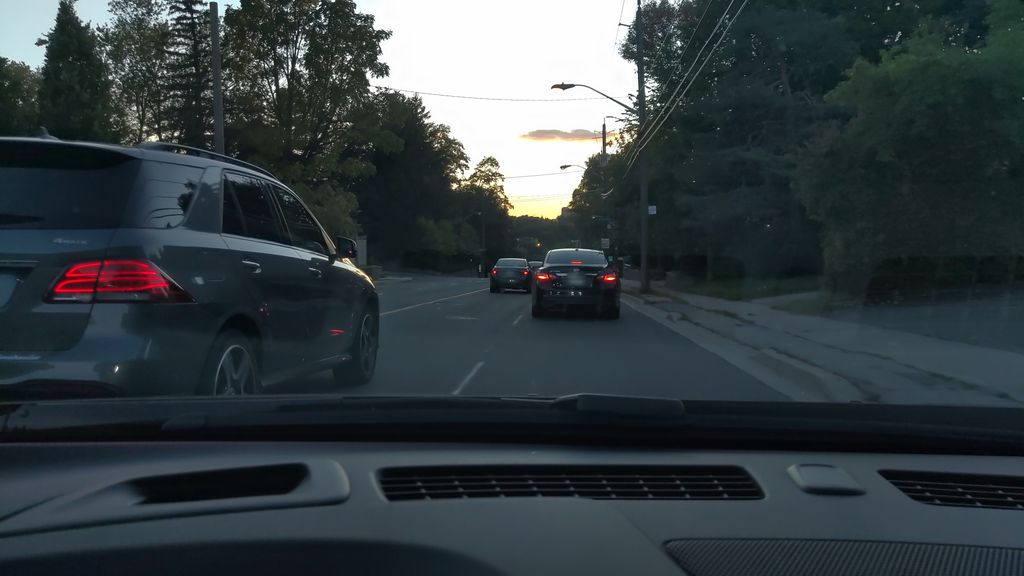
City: toronto